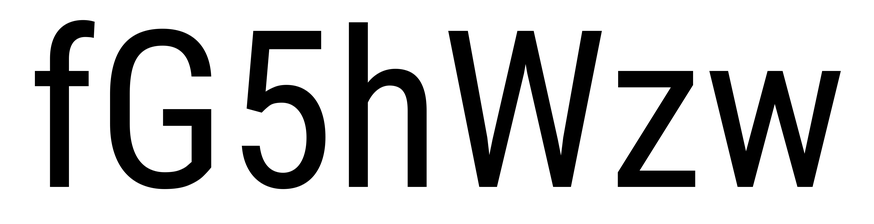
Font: Roboto_Condensed_Regular